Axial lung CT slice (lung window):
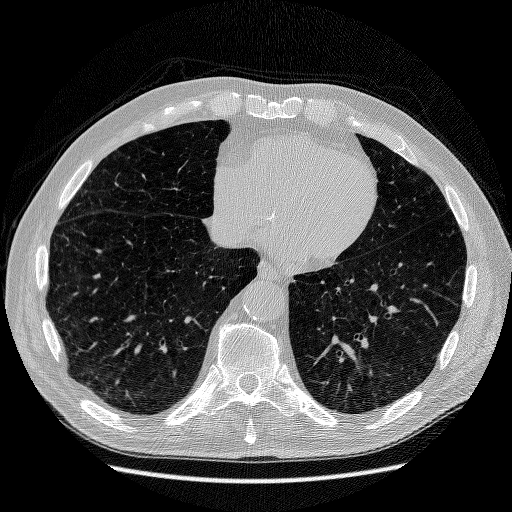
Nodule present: no